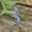
Label: 3